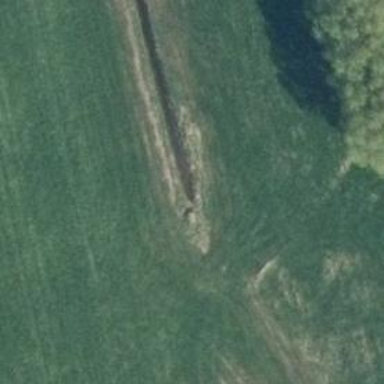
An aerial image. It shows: Culvert tunnel.